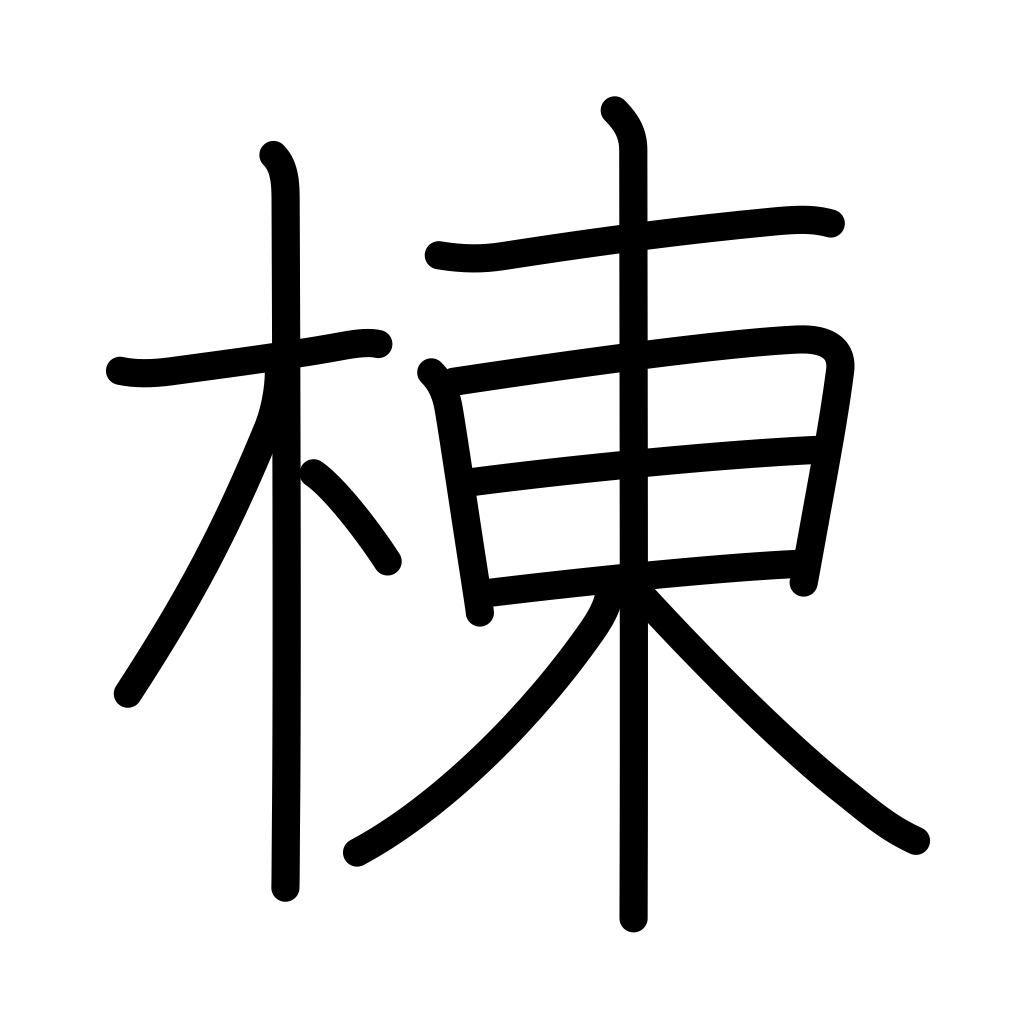
Meaning: ridgepole, ridge